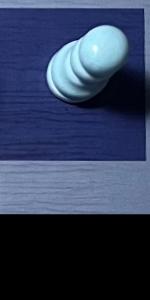
Label: Empty